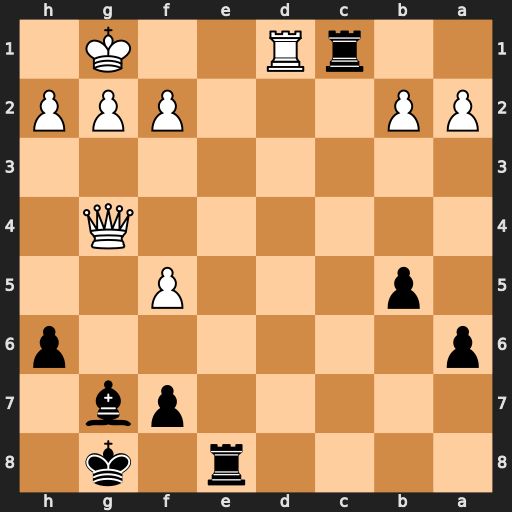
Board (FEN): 4r1k1/5pb1/p6p/1p3P2/6Q1/8/PP3PPP/2rR2K1
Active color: b
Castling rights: -
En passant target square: -
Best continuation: Re1+ Rxe1 Rxe1#